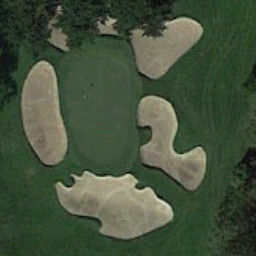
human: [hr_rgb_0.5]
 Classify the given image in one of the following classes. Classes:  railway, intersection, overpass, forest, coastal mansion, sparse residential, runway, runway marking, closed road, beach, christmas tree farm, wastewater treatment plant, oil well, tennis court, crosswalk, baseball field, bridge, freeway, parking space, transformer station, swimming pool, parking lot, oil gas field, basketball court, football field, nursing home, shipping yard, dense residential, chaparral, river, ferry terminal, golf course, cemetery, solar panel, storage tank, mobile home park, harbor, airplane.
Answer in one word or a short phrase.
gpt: golf course